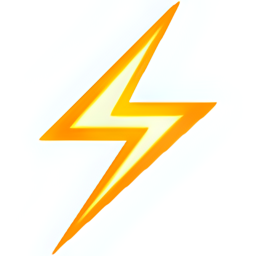
Name: high voltage sign
Emoji: ⚡
Group: Travel & Places
Sub-group: sky & weather